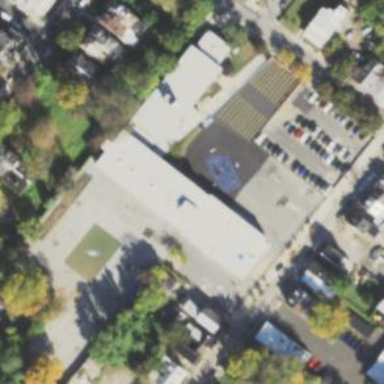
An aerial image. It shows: Elementary school.